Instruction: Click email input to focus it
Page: traveler
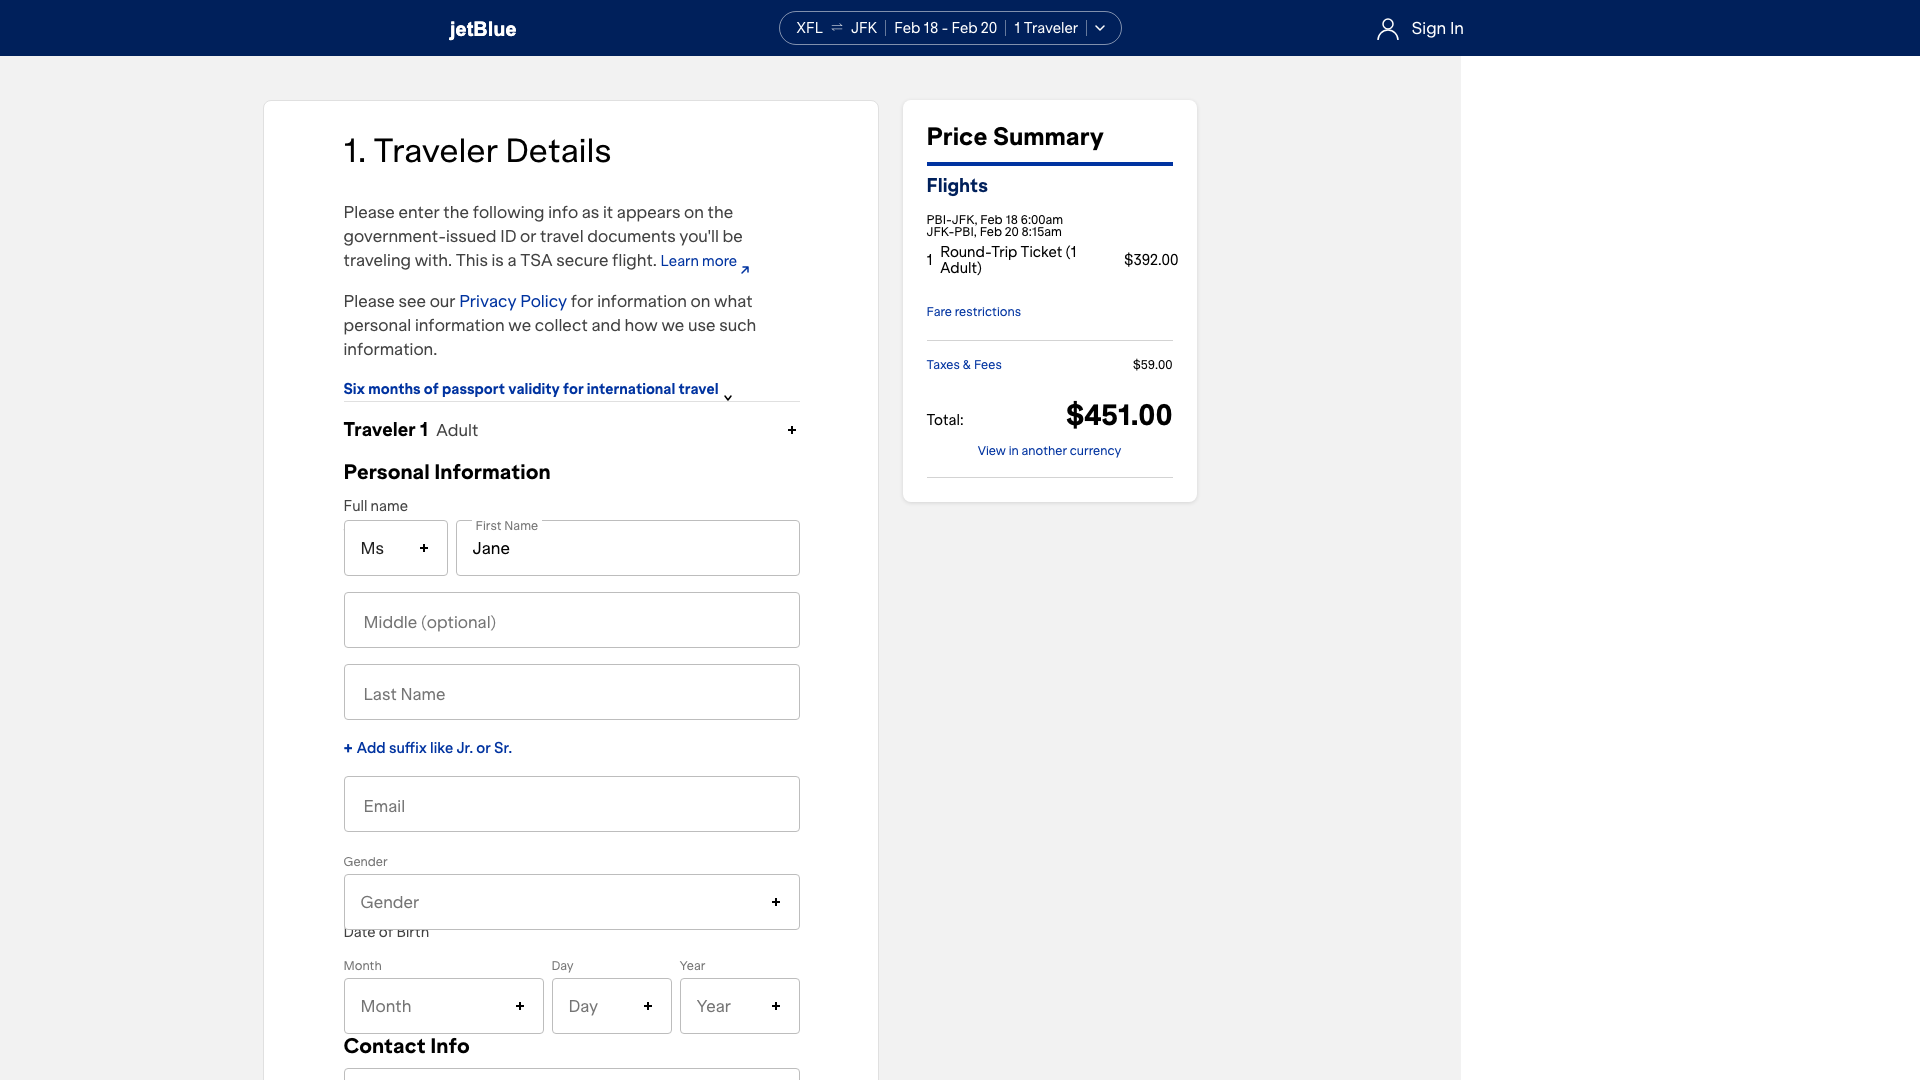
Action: click